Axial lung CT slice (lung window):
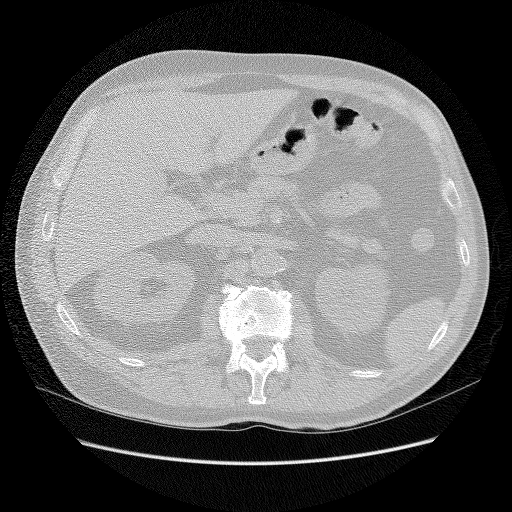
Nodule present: no